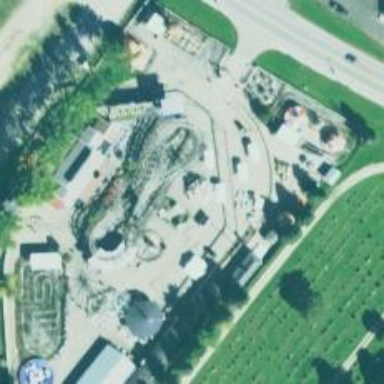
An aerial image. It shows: Thrilling drop tower attraction.